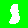
Digit: 8